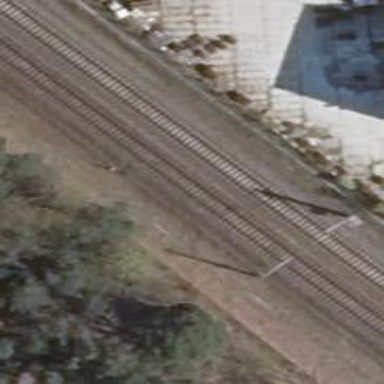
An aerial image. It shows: Railway signal.